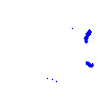
Particle: proton